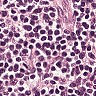
Metastatic tissue present: no